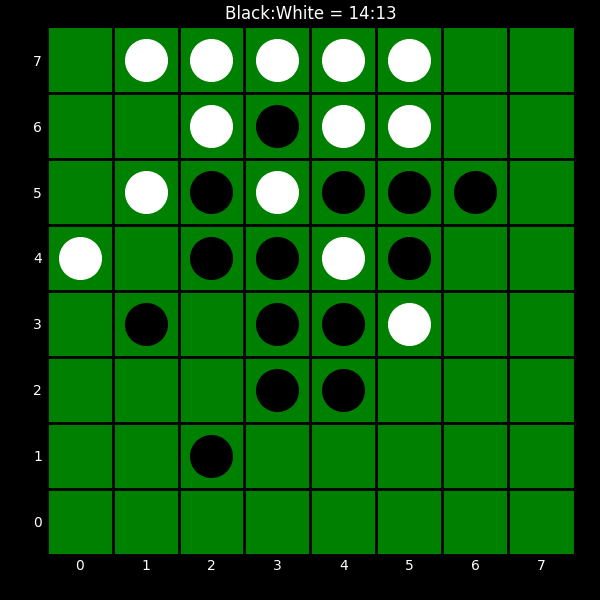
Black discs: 14
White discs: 13